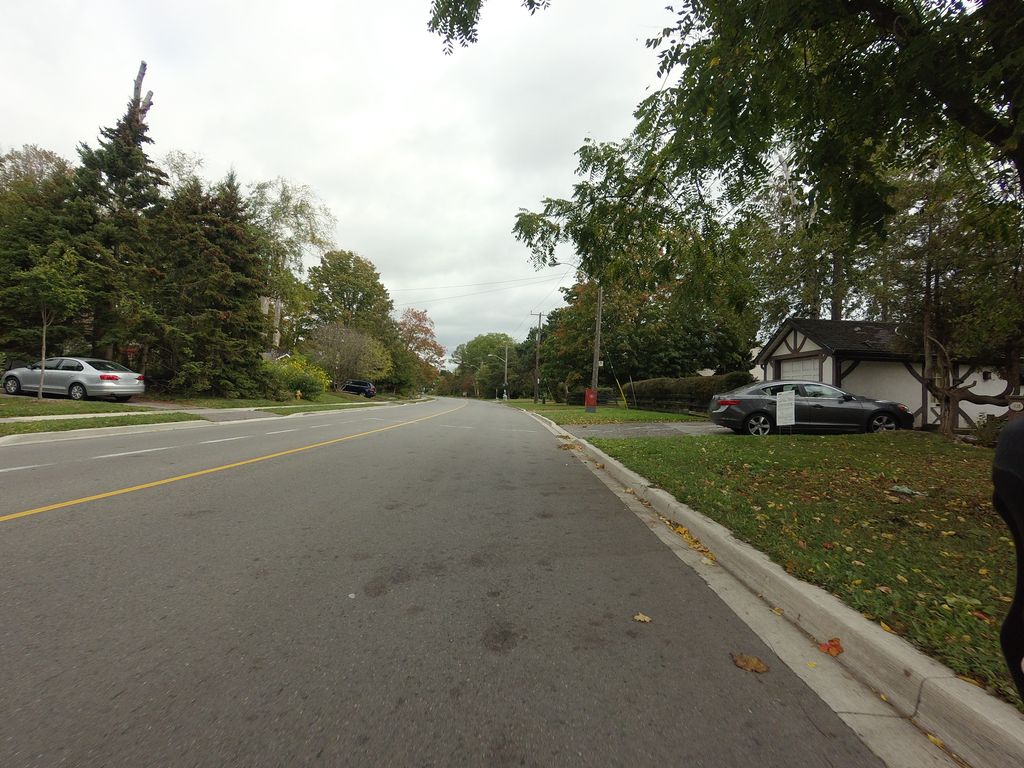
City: toronto